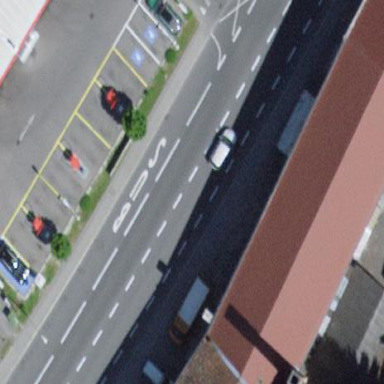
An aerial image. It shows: Parking available on the street side.